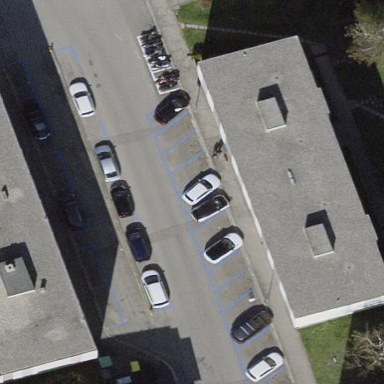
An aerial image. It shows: Apartment building with flat roof.